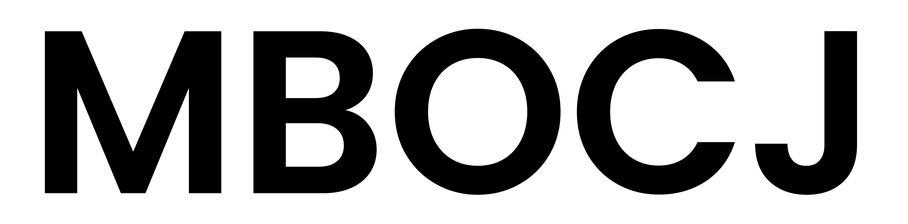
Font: Poppins-SemiBold